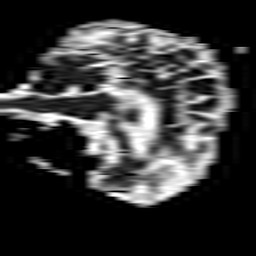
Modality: ADC
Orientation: sagittal
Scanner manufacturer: philips
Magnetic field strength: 1.5 T
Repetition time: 3.395 s
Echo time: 0.06922 s